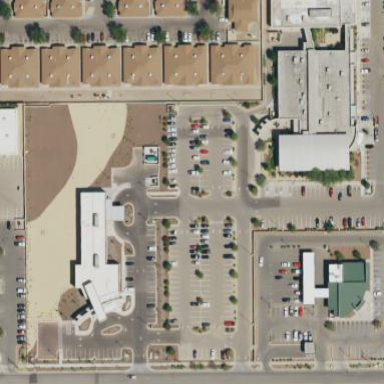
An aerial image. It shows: Healthcare facility identified as hospital.